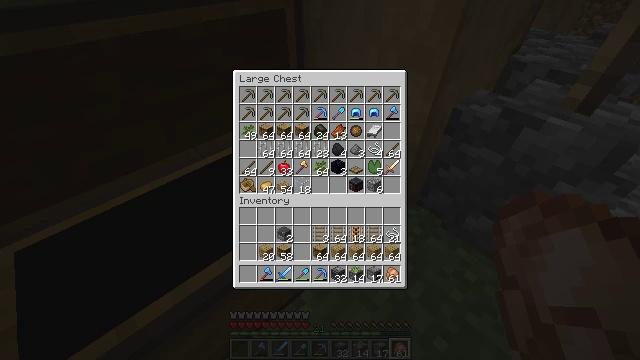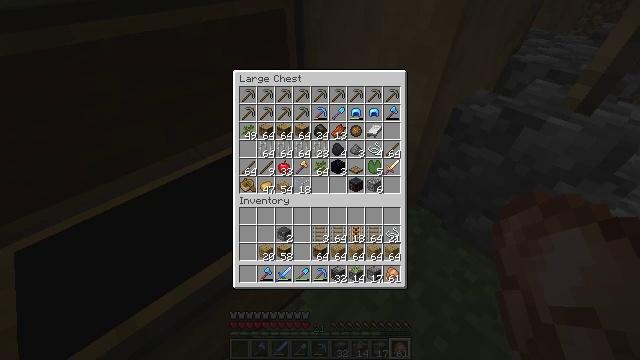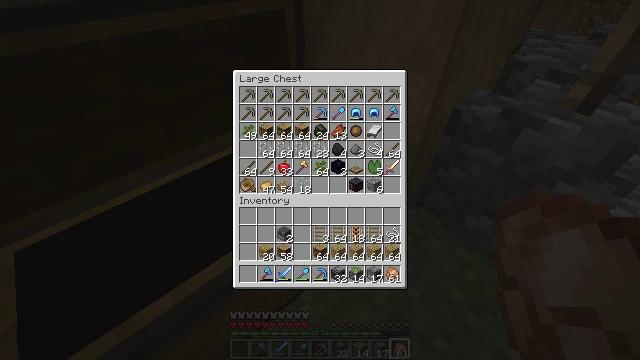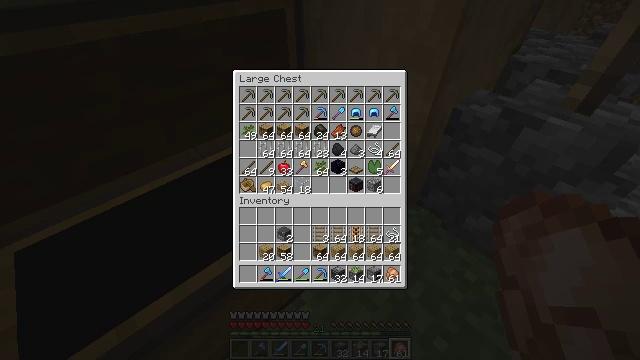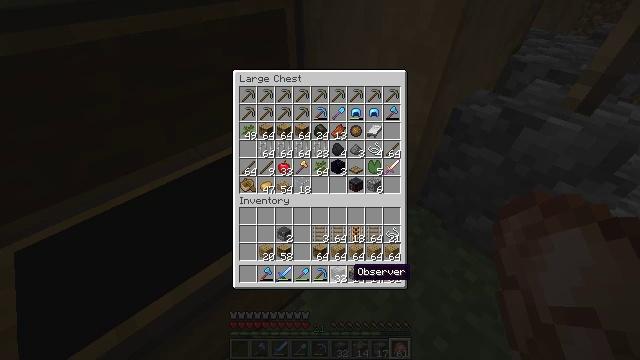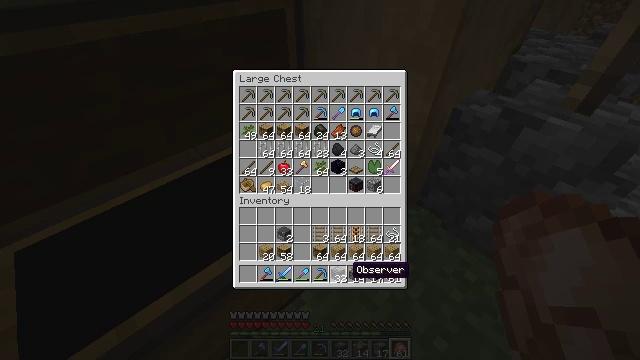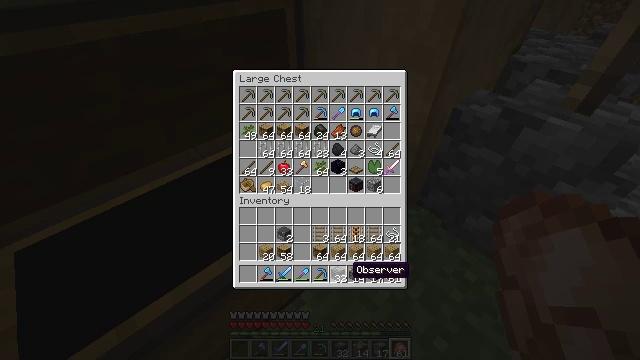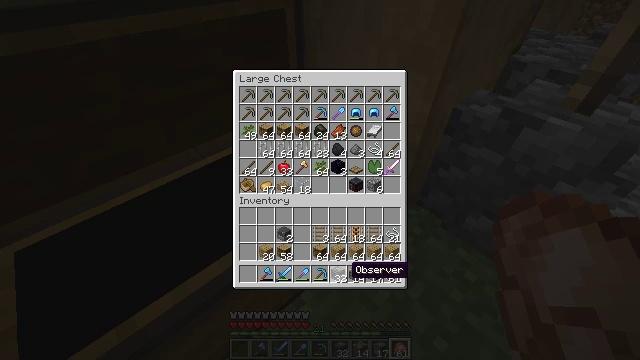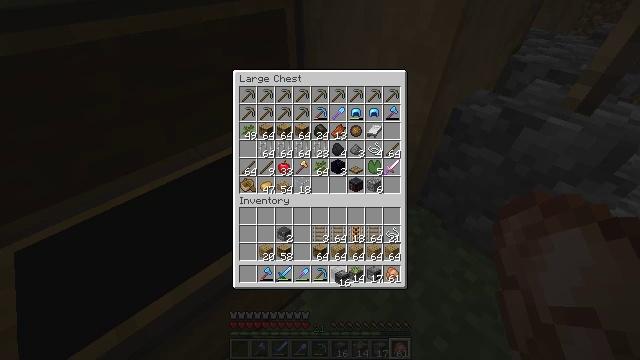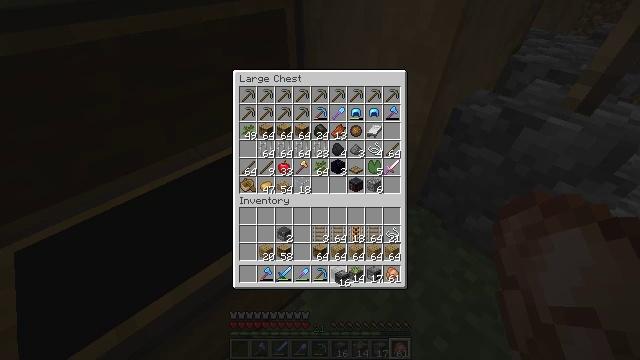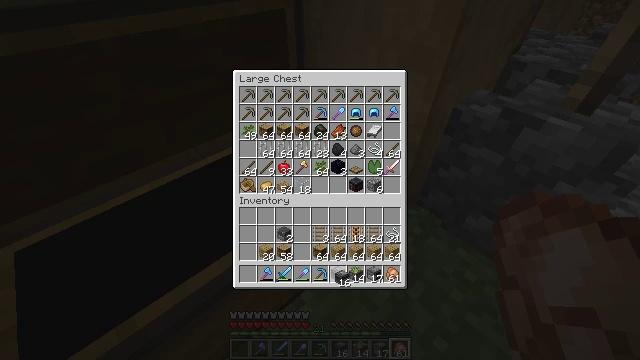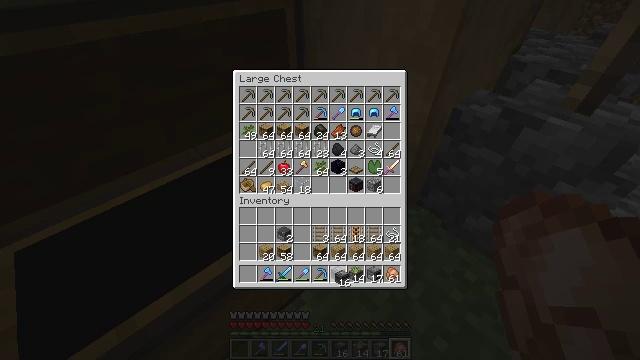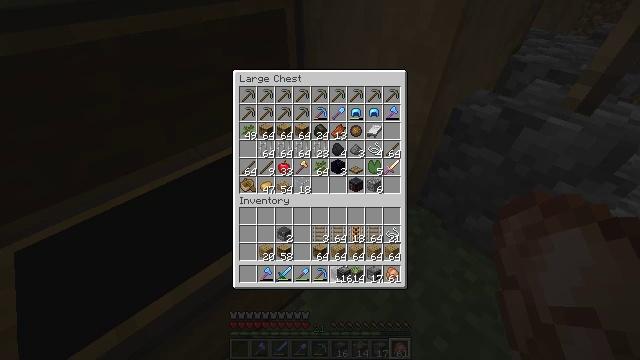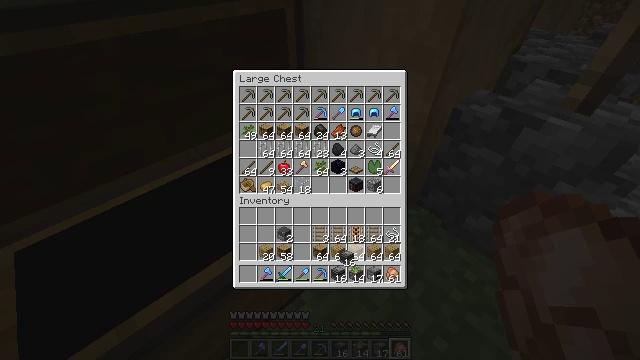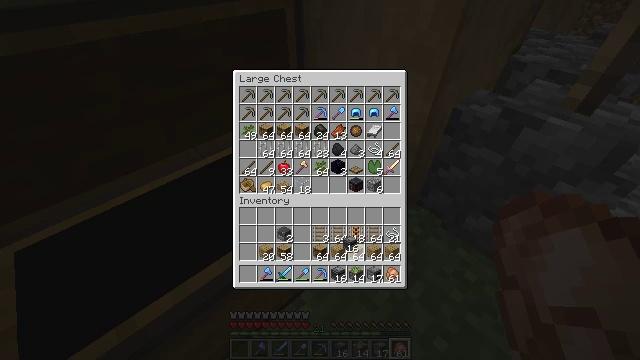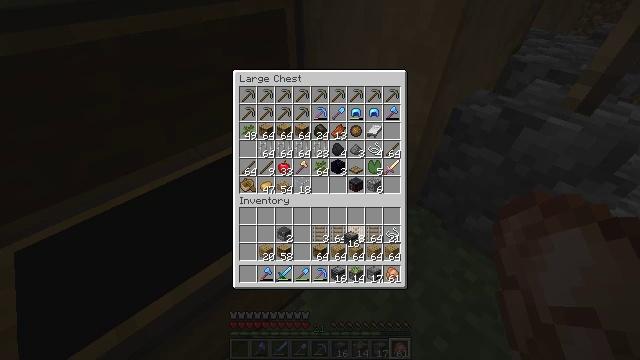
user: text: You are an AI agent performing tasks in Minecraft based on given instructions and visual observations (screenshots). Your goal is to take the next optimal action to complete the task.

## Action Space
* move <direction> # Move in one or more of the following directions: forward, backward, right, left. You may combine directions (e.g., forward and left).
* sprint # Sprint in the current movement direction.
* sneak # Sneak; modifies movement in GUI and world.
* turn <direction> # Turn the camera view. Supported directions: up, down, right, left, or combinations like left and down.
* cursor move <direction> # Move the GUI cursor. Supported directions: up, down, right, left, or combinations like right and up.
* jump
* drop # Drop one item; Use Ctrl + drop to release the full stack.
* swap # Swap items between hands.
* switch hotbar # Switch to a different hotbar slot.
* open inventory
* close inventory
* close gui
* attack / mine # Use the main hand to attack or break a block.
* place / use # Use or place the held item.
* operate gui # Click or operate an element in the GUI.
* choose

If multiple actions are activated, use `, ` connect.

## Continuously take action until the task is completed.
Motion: motion action
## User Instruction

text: Drop a furnace.
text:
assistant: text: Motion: no_op
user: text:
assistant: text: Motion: no_op
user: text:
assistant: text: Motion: no_op
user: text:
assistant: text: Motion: no_op
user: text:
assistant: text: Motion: no_op
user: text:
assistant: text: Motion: no_op
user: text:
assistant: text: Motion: no_op
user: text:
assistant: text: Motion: choose
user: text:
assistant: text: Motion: choose
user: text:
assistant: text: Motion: choose
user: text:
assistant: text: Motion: no_op
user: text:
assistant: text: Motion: no_op
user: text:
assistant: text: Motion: cursor move up
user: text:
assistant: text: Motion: cursor move up
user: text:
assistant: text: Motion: no_op
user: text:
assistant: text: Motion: no_op
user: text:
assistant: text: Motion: no_op
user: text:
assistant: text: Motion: no_op
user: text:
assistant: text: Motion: no_op
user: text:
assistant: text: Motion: no_op
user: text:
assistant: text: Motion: no_op
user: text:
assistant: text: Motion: no_op
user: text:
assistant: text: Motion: no_op
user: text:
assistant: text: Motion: no_op
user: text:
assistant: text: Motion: cursor move up
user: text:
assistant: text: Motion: cursor move right and up
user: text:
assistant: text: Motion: cursor move right and up
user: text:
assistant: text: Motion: no_op
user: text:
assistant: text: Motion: no_op
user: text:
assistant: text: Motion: no_op